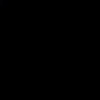
Label: space